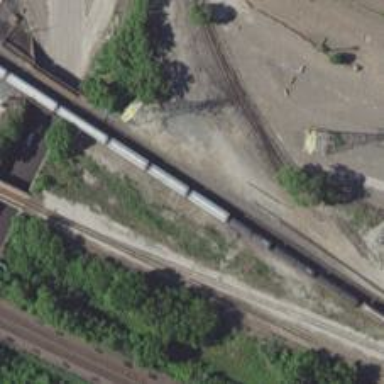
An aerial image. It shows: Railway yard.